Field crop: maize
Growth stage: 2
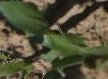
Species: maize